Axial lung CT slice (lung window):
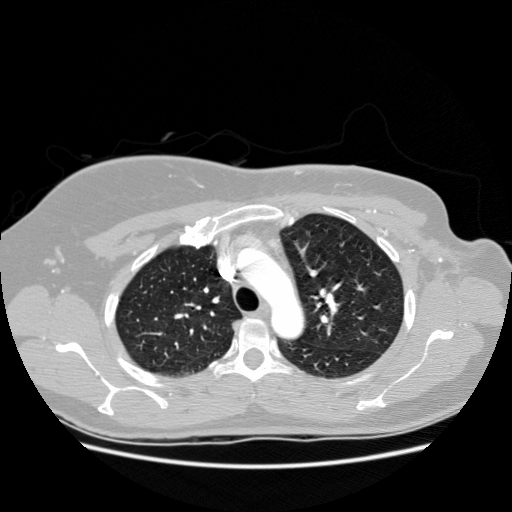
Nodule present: no